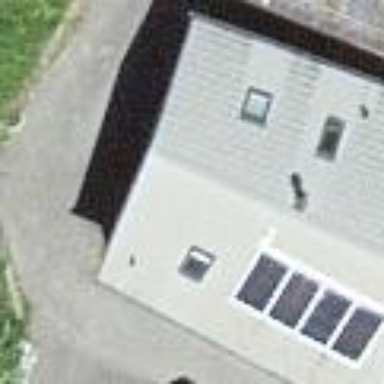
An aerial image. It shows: Simple and straightforward house.